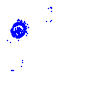
Particle: electron